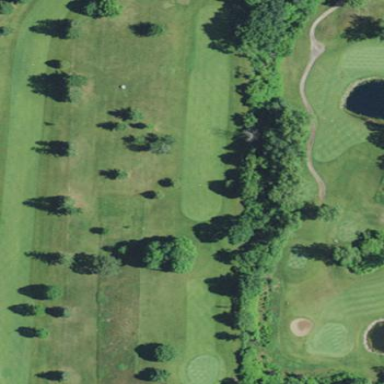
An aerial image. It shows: Scenic golf fairway.